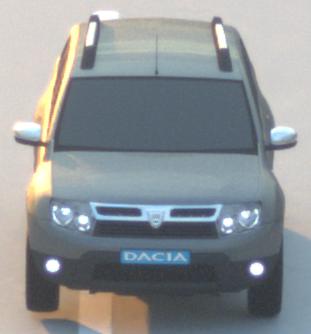
Make: Dacia
Model: Duster dCi 110 FAP
Detailed model: Duster (I)
Model produced from: 2010/06
Model produced until: 2013/11
Doors: 5
Color: gray
Road condition: dry road
Daytime: sunrise or sunset
Contrast: medium contrast